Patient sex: M
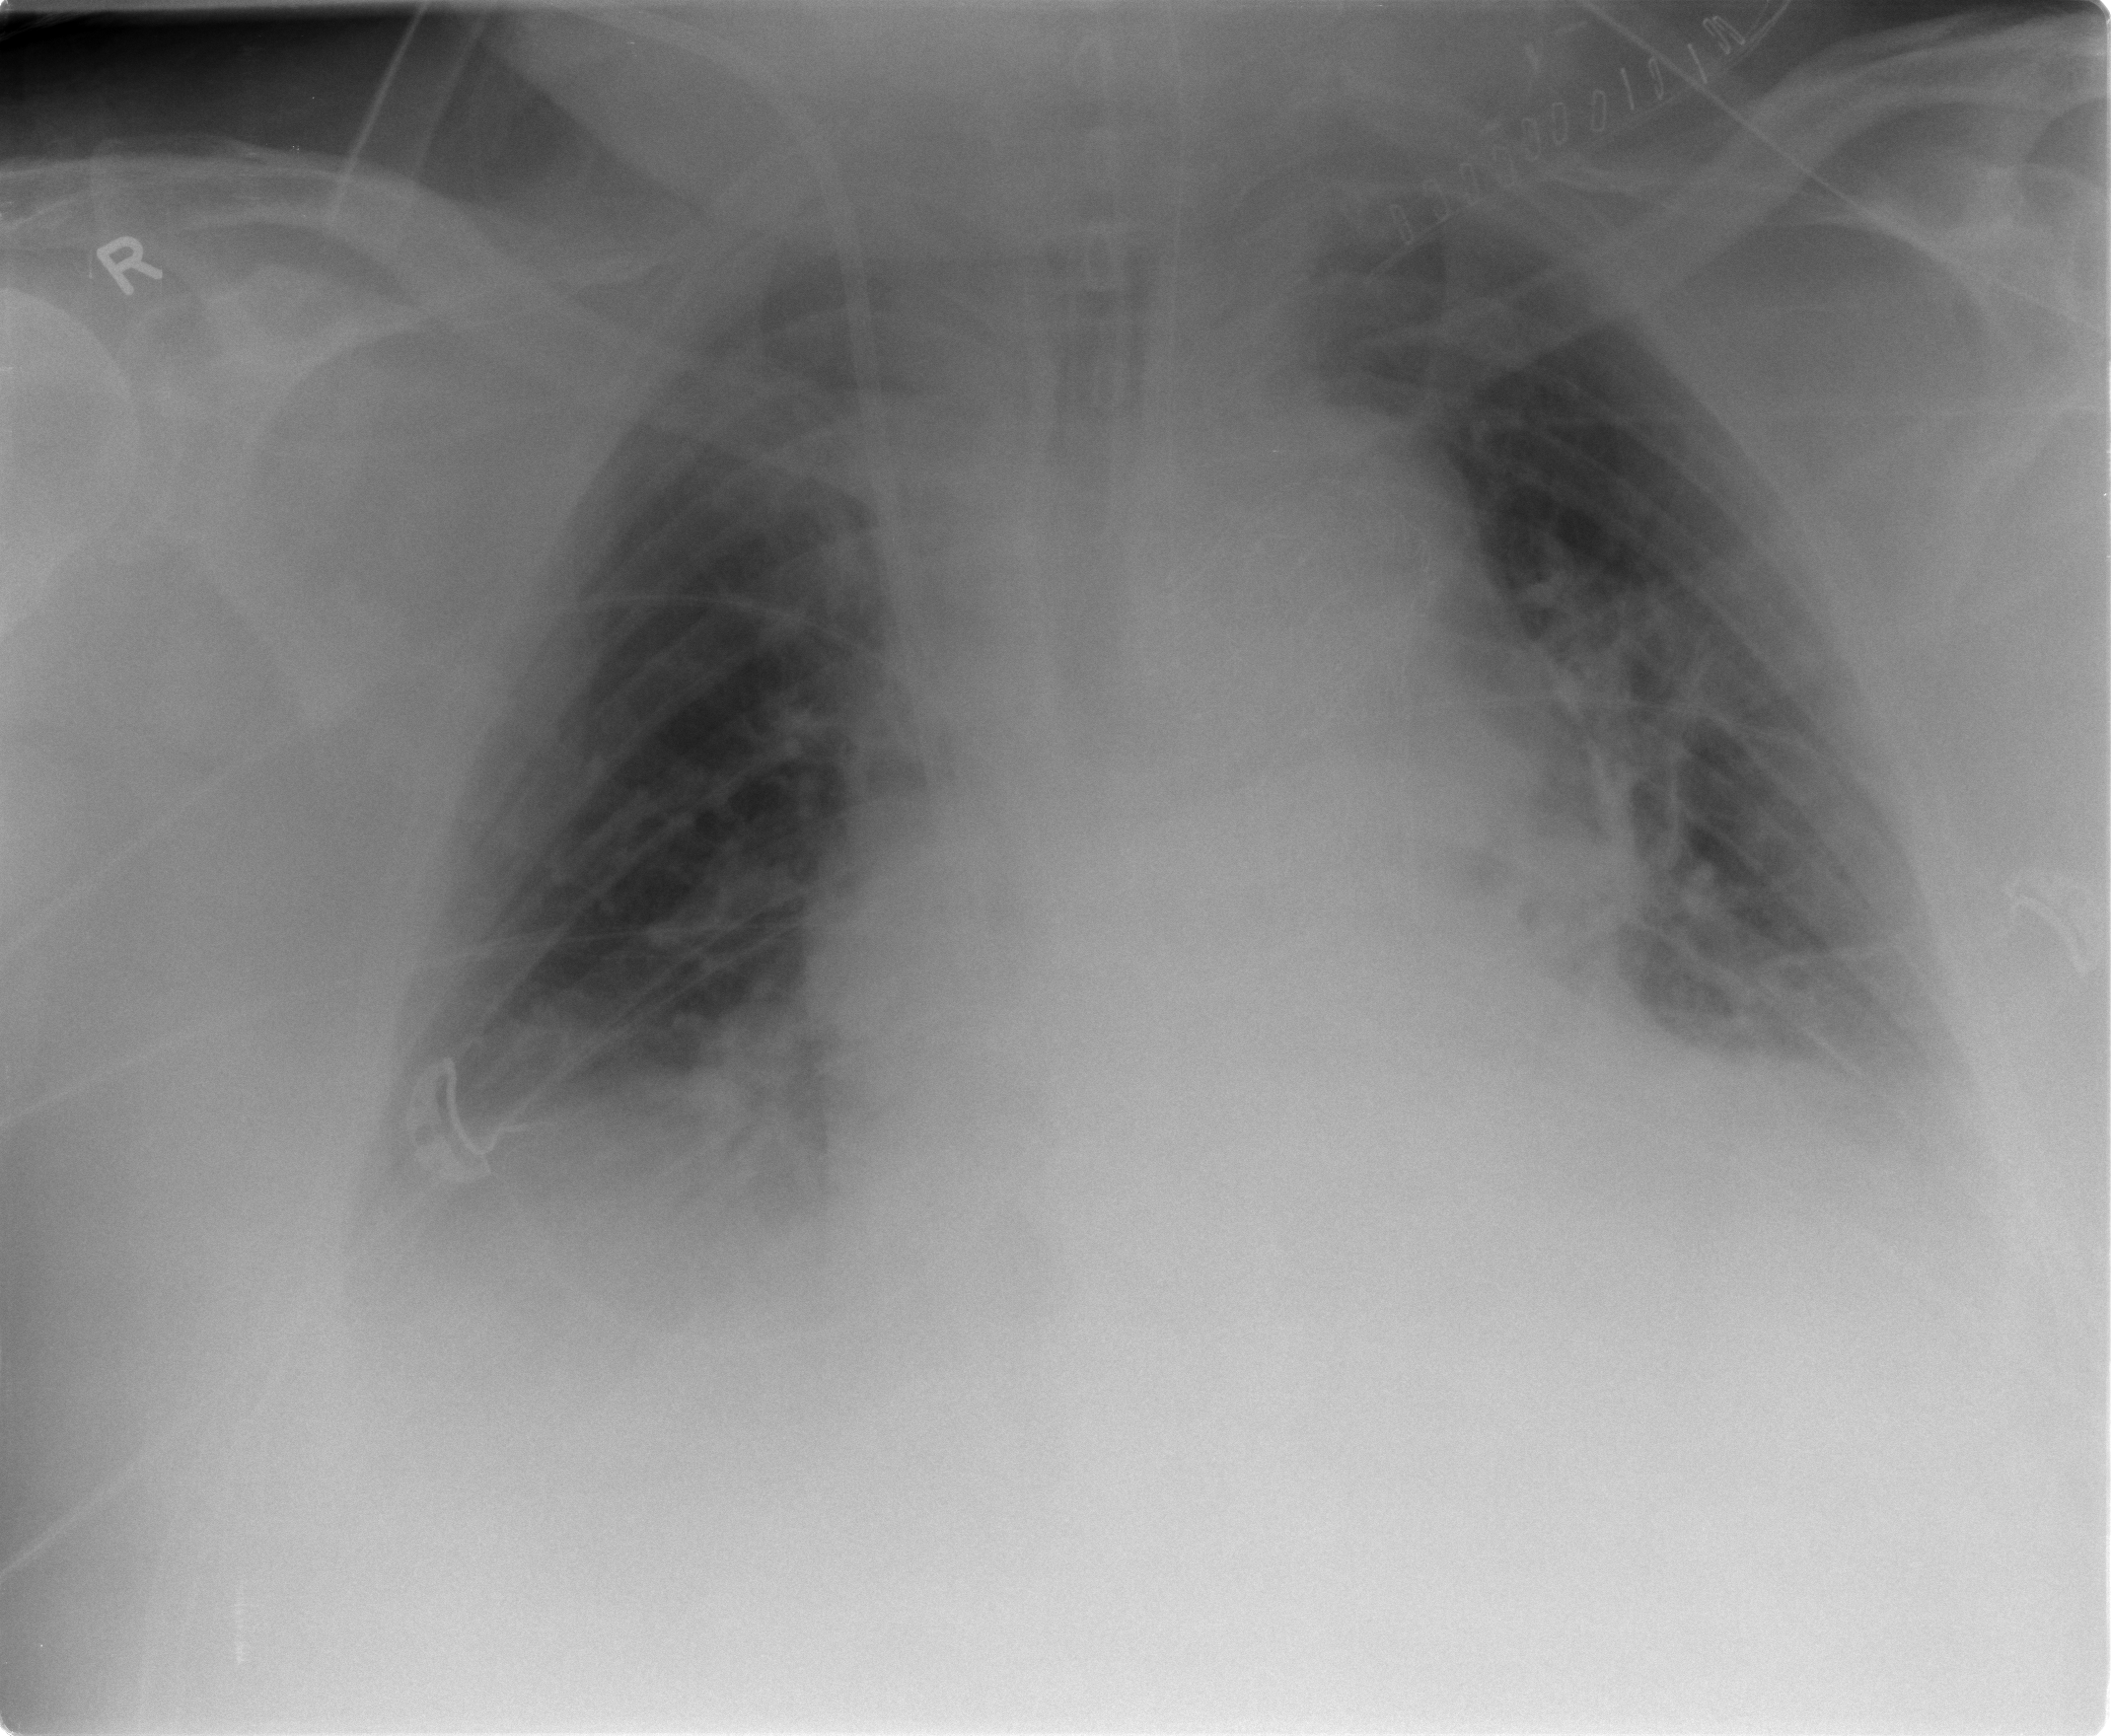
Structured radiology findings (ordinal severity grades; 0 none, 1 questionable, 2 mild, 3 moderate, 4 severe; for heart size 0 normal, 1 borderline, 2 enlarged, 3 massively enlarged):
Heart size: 2
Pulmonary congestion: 0
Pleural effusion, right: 1
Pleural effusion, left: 1
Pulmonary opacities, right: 0
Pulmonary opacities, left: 0
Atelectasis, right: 1
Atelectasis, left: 1